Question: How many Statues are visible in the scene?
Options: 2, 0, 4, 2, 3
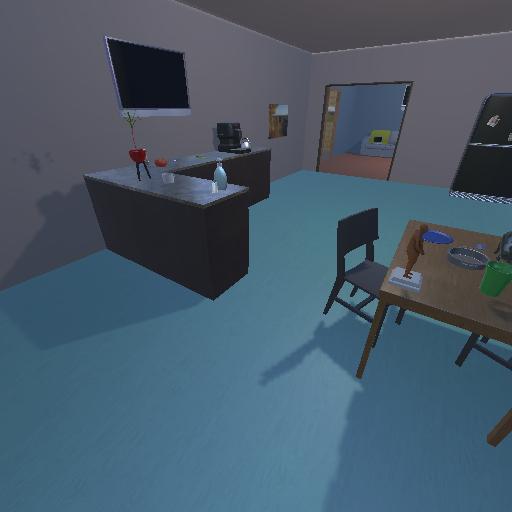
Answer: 2